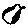
Label: bird